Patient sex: F
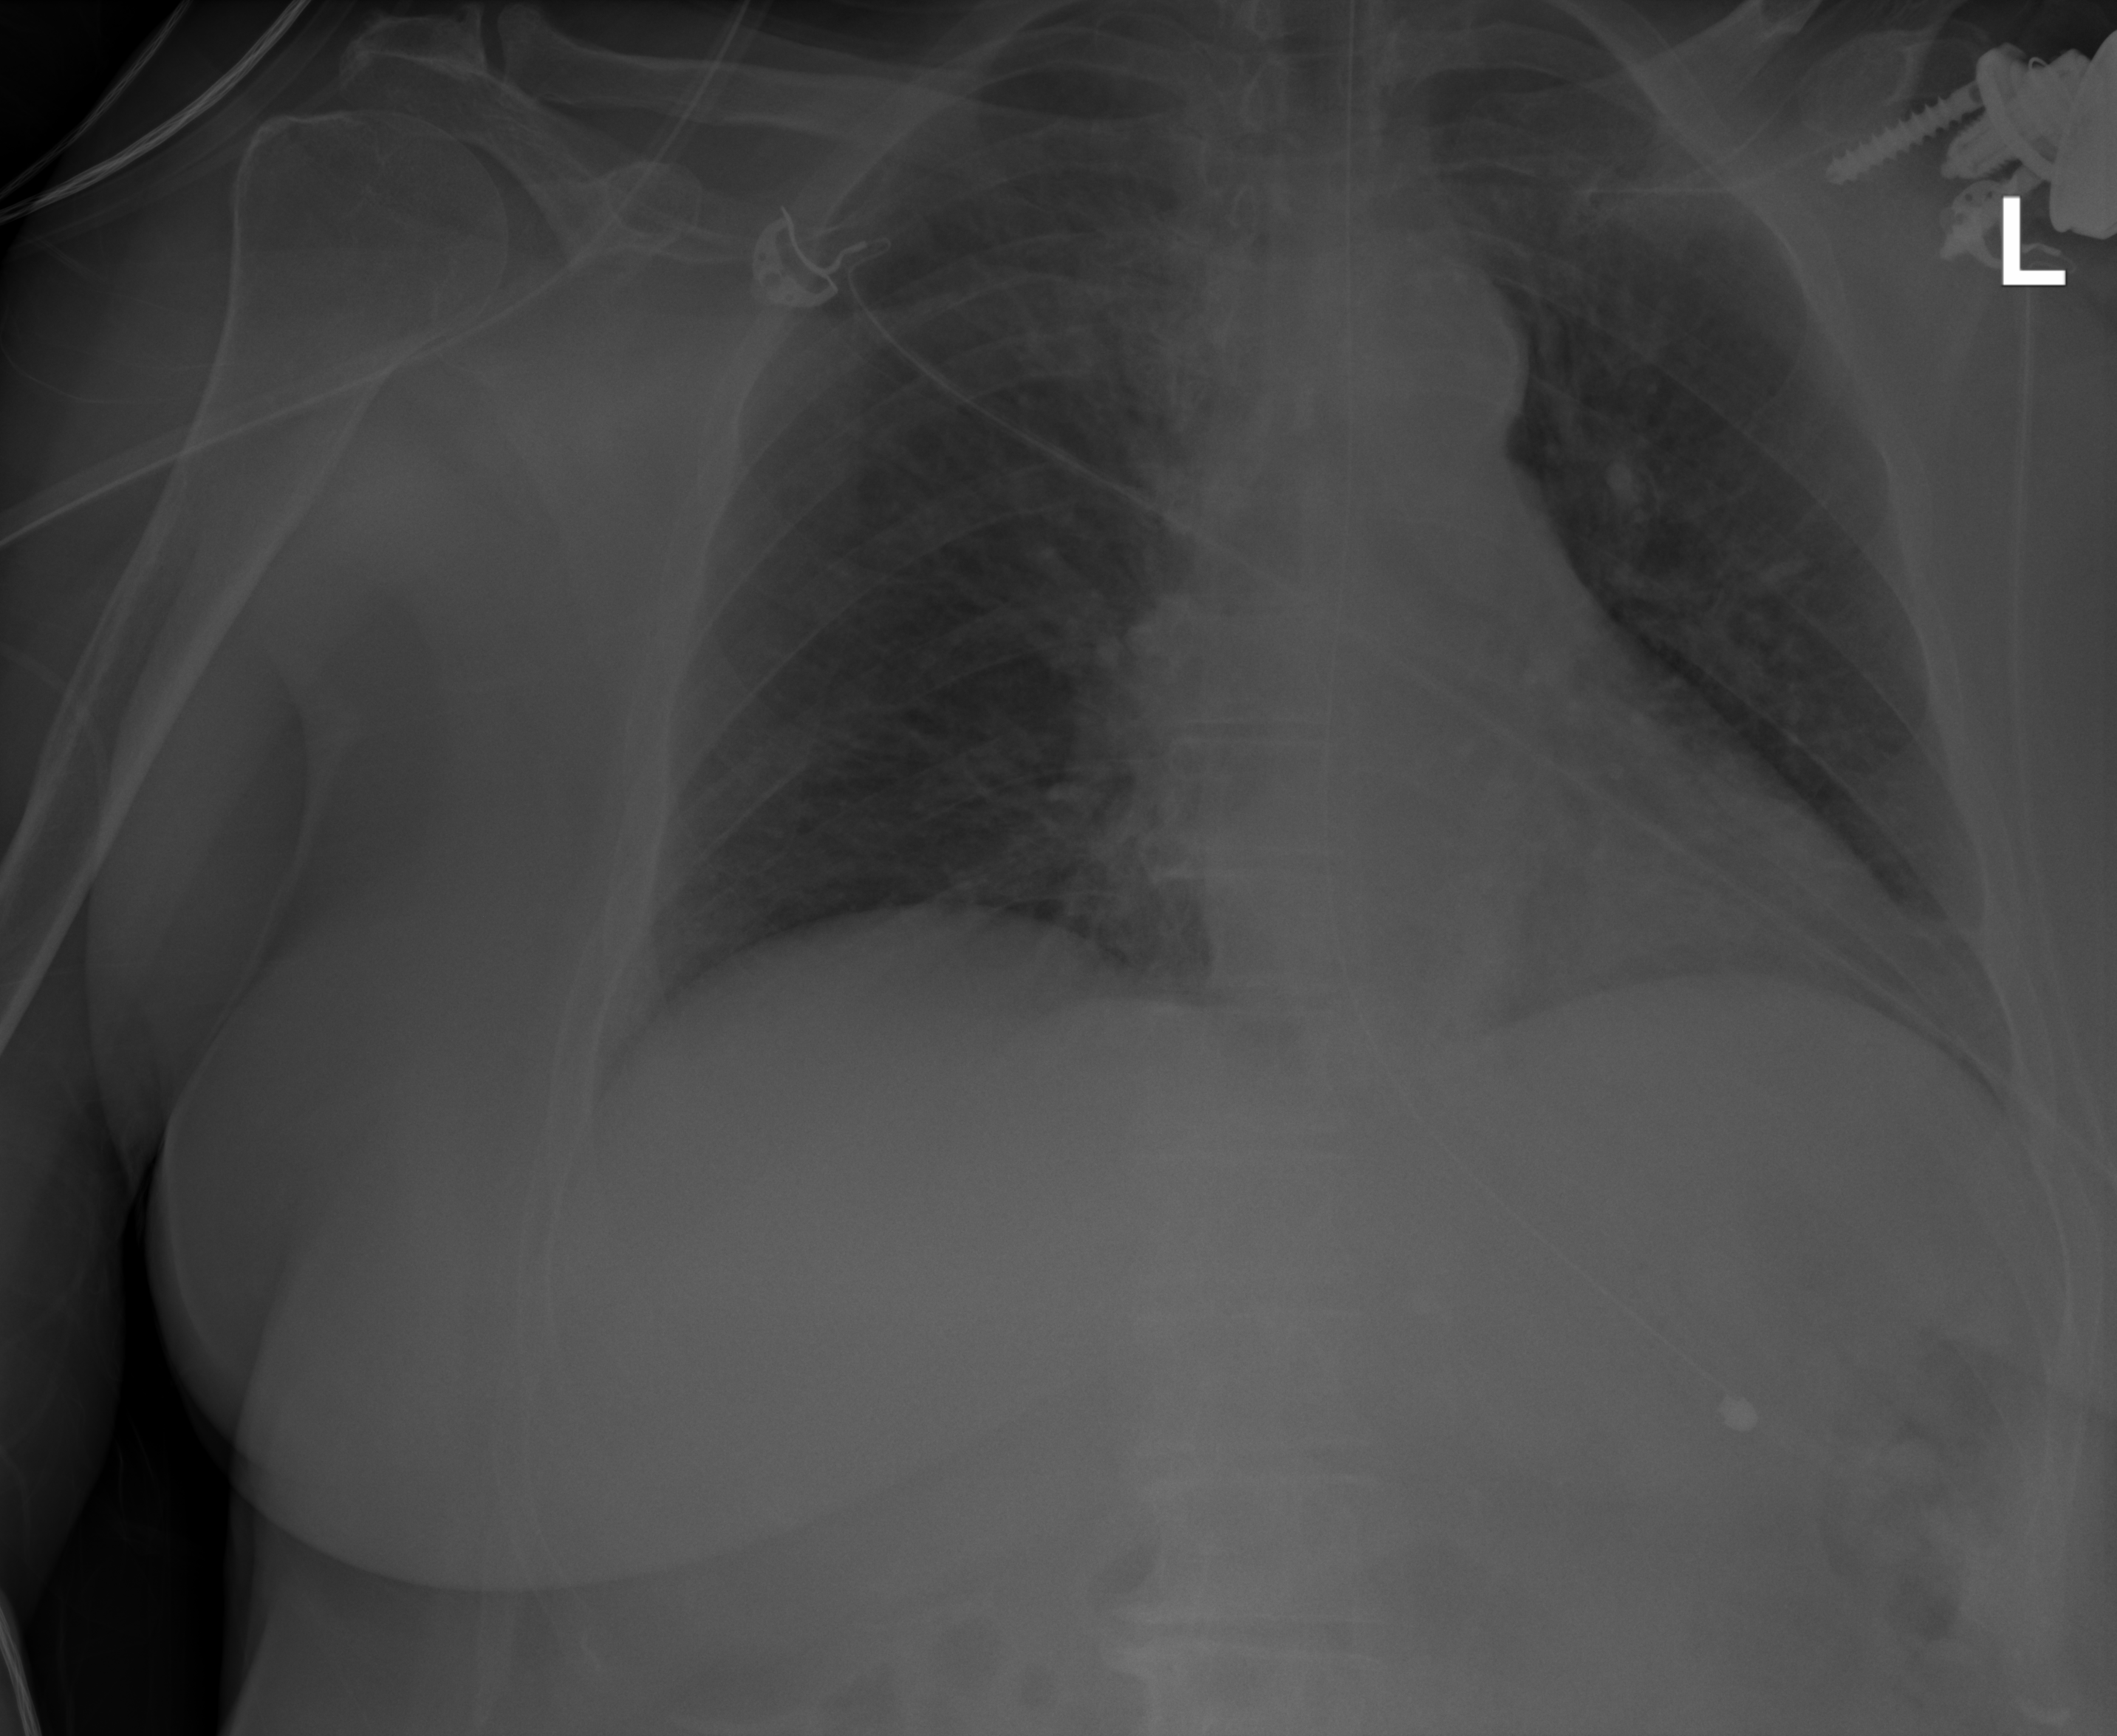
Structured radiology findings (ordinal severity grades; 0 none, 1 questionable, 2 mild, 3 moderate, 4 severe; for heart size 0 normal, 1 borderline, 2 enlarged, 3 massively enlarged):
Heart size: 0
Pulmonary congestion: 2
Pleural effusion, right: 1
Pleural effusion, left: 0
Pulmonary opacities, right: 0
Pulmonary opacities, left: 0
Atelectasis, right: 2
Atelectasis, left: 2